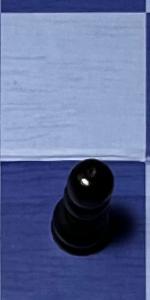
Label: Pawn_Black